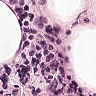
Metastatic tissue present: no